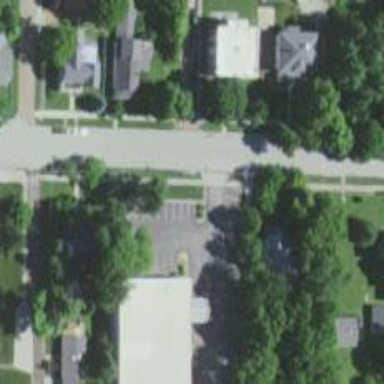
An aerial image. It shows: Residential road.